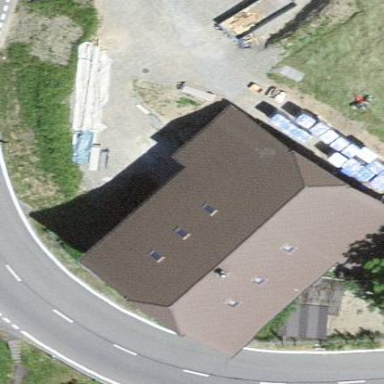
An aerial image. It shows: Farm building.